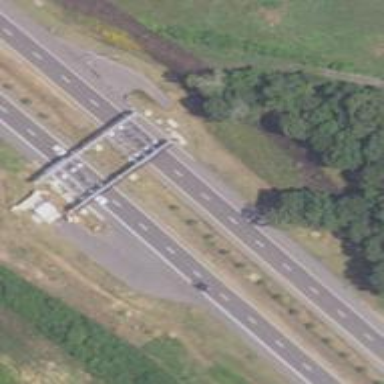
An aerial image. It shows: Toll gantry on the road.